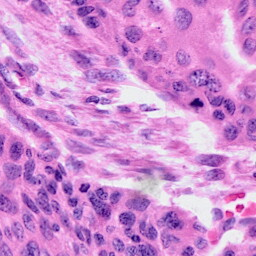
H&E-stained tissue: Cervix